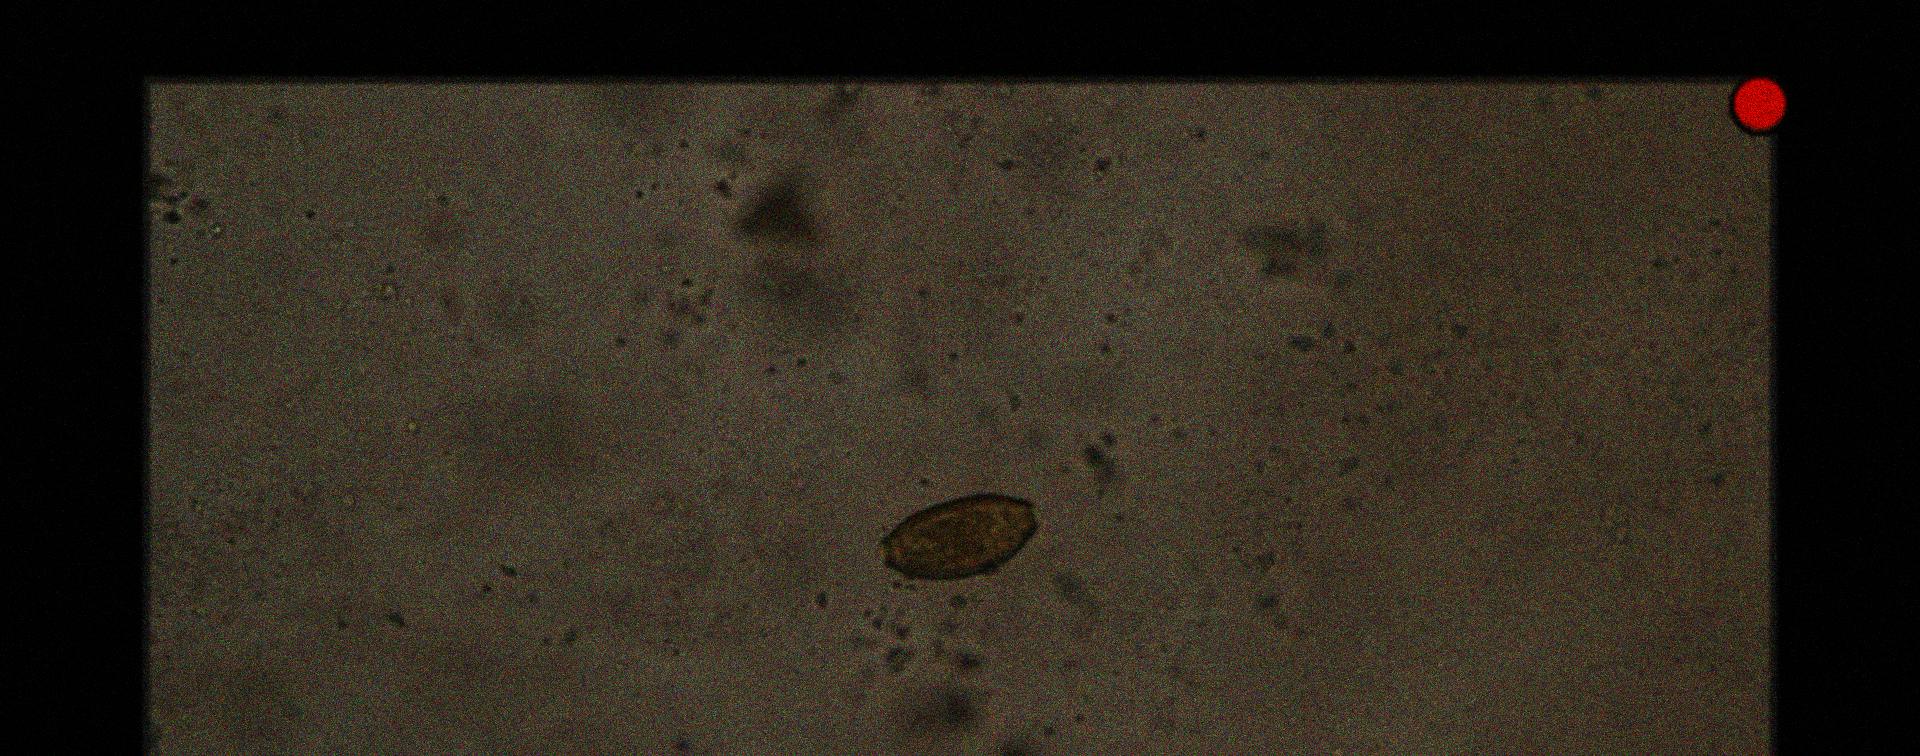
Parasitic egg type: Trichuris trichiura